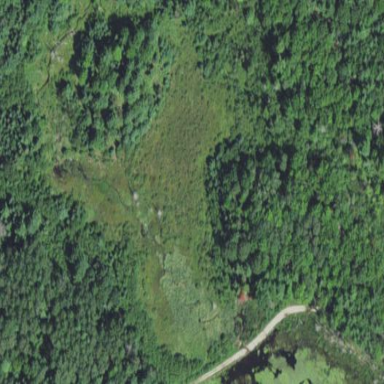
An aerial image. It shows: Marshy wetland area.